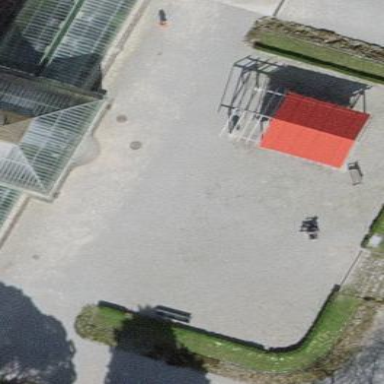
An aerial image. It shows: Outdoor seating area for leisure.